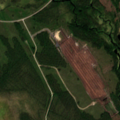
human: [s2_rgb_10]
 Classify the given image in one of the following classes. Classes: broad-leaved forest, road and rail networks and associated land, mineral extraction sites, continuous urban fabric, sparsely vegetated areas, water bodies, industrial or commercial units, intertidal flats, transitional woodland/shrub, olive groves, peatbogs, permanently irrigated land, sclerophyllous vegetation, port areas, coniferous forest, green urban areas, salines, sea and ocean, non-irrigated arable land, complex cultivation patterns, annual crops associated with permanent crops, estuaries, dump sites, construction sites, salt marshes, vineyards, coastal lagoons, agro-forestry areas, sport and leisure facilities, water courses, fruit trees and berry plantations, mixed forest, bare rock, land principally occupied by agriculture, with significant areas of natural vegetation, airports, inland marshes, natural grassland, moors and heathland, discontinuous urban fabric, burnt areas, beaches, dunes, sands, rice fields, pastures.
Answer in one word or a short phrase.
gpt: coniferous forest, transitional woodland/shrub